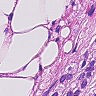
Metastatic tissue present: yes